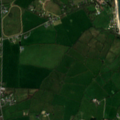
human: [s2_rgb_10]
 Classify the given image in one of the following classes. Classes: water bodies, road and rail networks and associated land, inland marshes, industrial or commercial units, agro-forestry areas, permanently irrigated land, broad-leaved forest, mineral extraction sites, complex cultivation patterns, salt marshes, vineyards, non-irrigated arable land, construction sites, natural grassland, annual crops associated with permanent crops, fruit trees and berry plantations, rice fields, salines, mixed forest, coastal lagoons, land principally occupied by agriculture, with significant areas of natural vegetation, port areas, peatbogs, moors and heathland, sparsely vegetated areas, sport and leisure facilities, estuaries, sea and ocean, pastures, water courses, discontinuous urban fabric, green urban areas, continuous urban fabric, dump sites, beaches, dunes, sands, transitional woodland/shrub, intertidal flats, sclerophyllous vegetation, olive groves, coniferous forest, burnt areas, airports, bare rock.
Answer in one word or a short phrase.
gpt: discontinuous urban fabric, pastures, sea and ocean